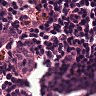
Metastatic tissue present: no